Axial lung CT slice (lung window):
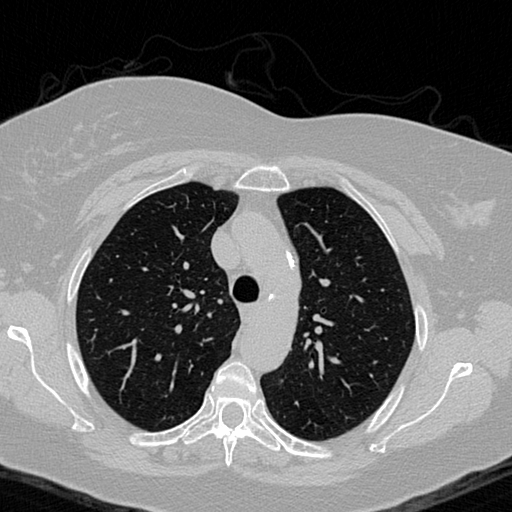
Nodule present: no